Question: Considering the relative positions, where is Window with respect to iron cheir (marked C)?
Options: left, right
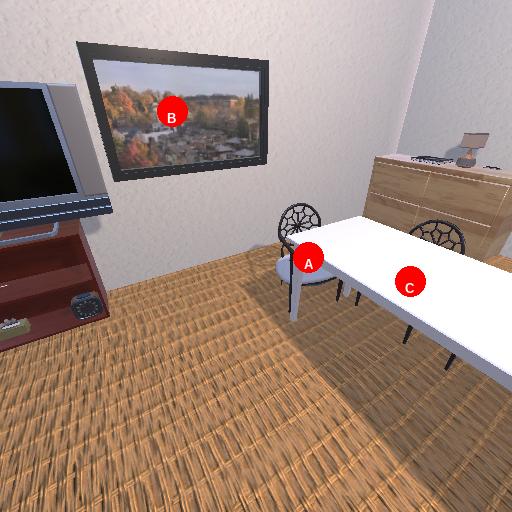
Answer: left